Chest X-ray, AP view. Patient: 43 years old, sex F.
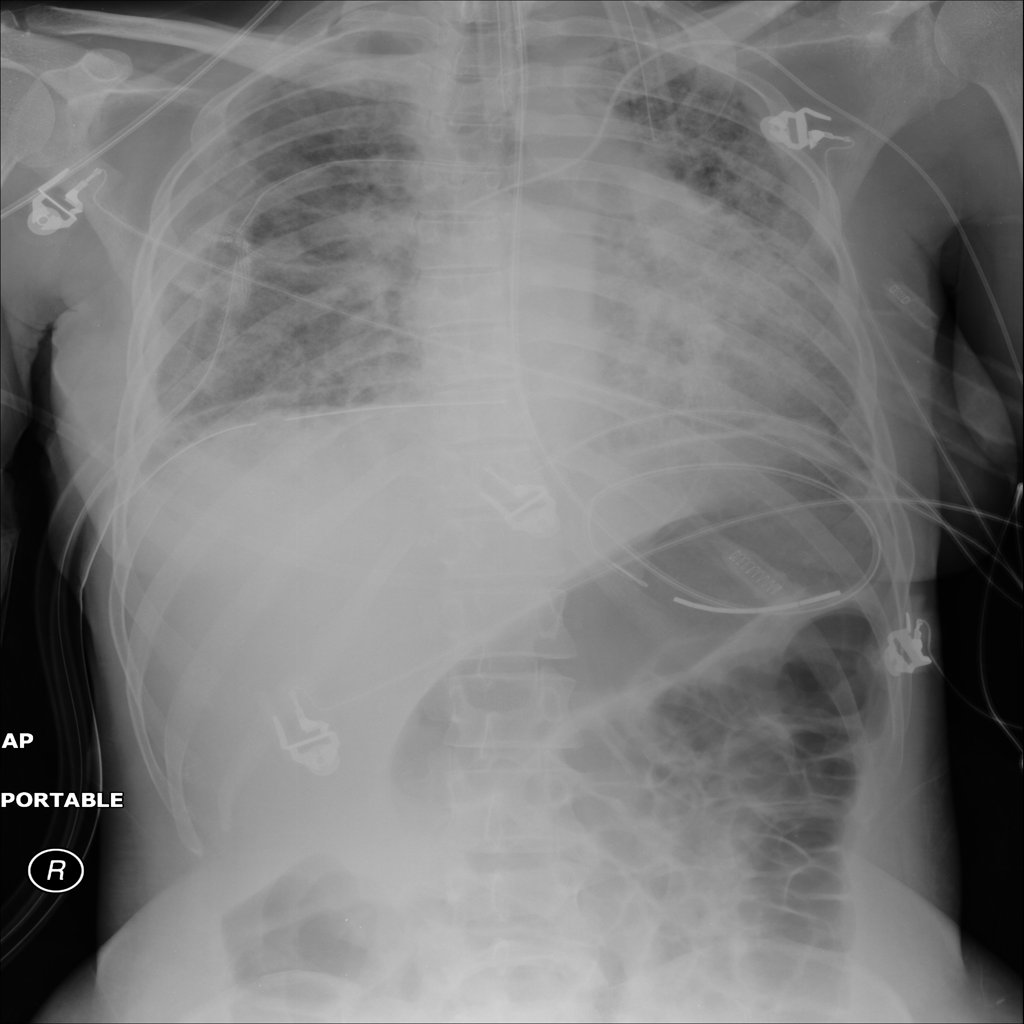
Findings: Fibrosis